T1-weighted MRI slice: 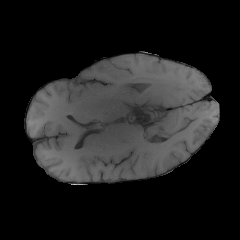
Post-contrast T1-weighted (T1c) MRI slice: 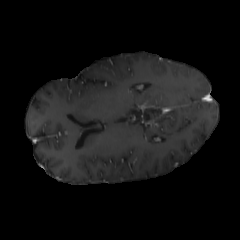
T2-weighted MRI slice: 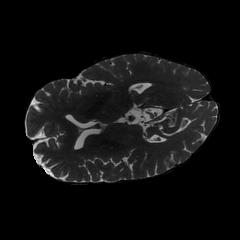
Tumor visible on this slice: no